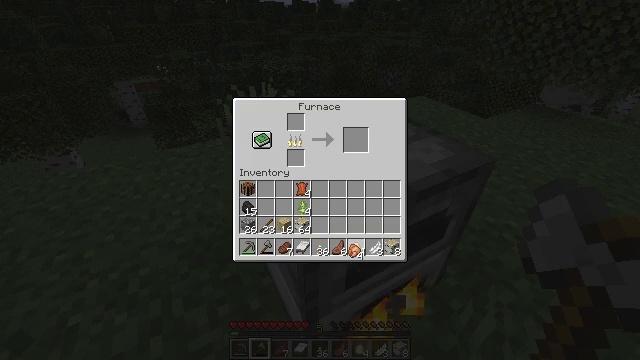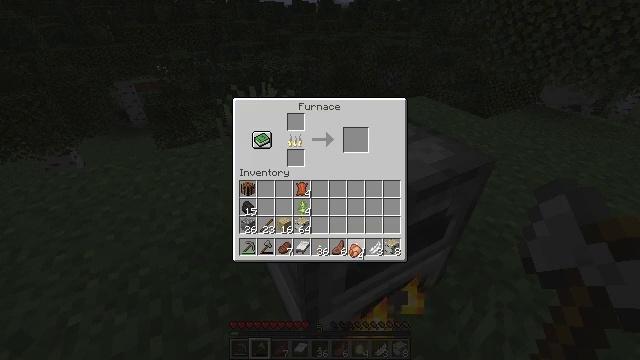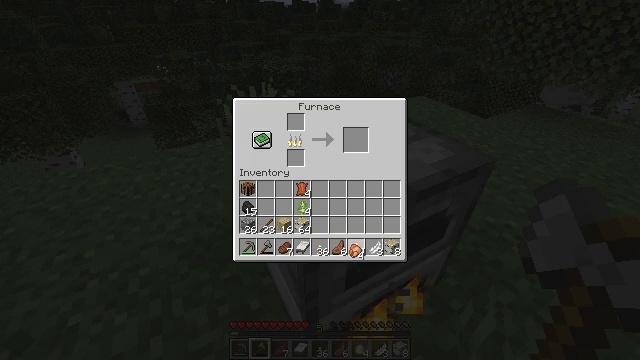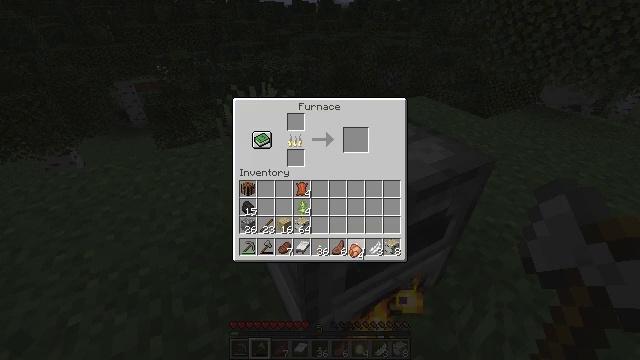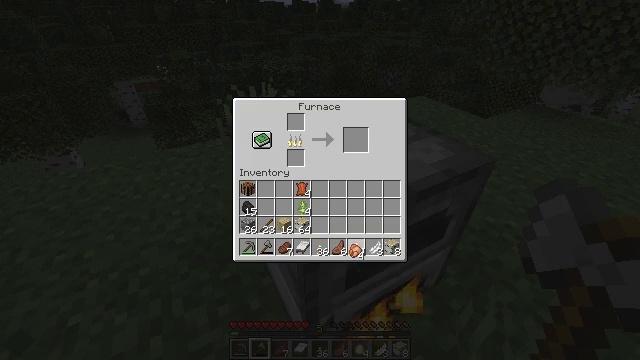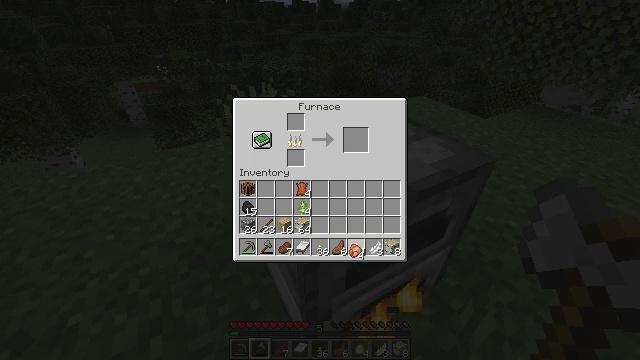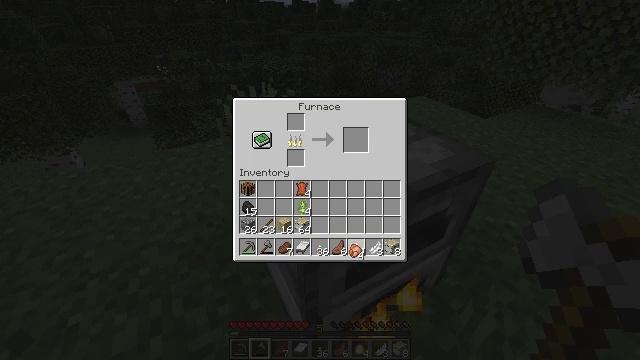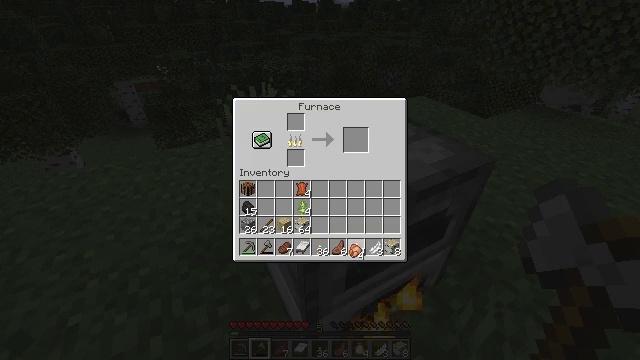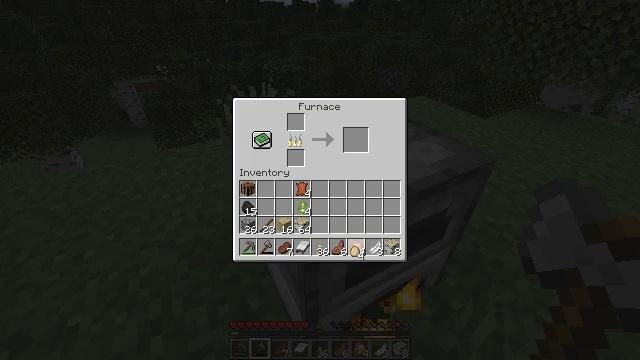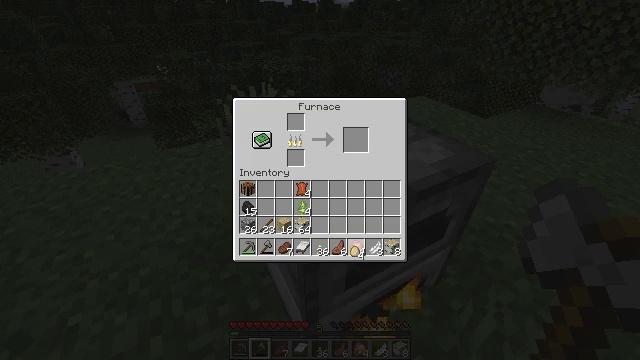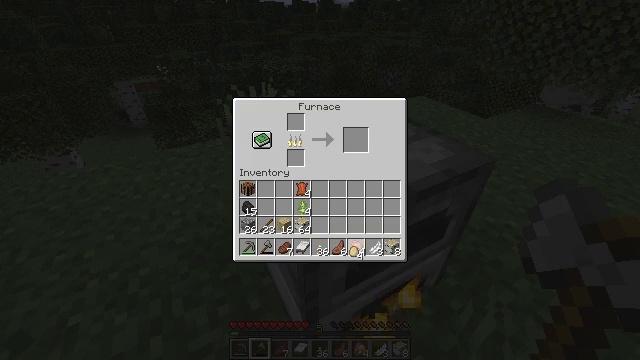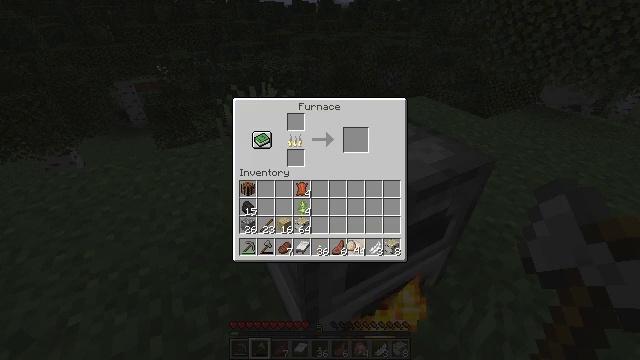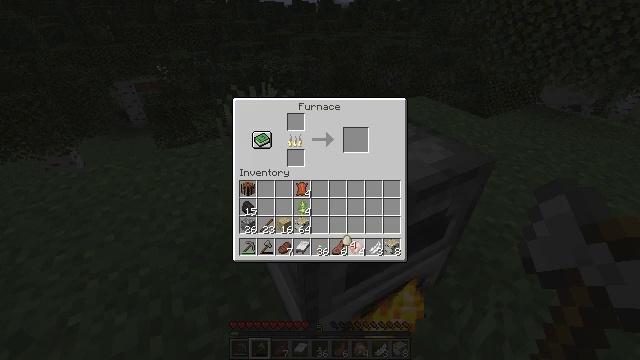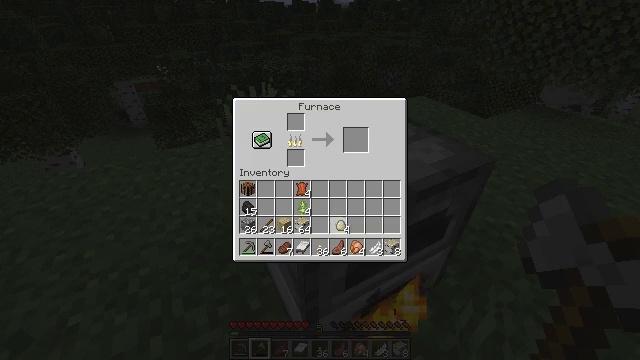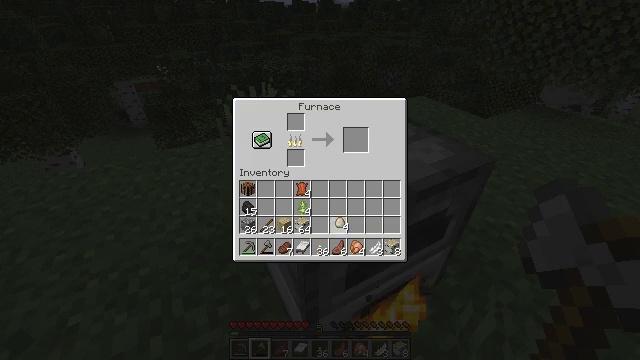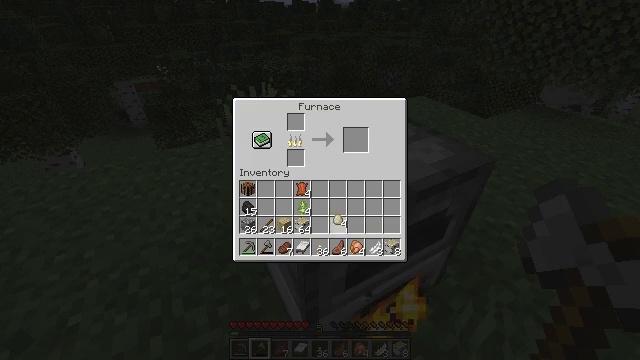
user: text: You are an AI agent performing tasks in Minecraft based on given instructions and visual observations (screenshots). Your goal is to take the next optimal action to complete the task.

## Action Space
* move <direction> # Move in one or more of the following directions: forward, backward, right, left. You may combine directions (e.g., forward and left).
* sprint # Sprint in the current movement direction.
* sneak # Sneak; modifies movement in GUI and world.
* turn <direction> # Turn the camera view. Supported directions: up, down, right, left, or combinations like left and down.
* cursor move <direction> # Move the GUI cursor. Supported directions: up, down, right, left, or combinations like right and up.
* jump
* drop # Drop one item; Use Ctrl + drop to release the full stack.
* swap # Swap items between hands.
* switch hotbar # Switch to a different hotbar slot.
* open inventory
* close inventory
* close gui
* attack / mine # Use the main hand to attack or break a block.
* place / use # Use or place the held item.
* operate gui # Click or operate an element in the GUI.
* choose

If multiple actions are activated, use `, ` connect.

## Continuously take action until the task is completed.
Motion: motion action
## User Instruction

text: Break the furnace to move it.
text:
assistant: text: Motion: no_op
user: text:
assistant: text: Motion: no_op
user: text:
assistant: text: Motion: no_op
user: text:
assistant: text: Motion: no_op
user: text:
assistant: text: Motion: operate gui
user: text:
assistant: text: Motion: operate gui
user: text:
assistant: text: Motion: operate gui
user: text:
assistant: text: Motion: no_op
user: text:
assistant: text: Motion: no_op
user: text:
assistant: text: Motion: no_op
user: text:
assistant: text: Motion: no_op
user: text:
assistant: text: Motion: no_op
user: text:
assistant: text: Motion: cursor move up
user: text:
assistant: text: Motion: no_op
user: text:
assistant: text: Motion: no_op
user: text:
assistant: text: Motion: no_op
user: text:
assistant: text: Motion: cursor move up
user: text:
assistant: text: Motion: no_op
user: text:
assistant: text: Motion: no_op
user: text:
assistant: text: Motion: no_op
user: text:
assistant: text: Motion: no_op
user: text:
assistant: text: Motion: no_op
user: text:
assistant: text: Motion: no_op
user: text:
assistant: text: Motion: no_op
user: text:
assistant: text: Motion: no_op
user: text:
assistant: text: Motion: no_op
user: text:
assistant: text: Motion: no_op
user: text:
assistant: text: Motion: no_op
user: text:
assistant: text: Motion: operate gui
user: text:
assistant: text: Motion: operate gui